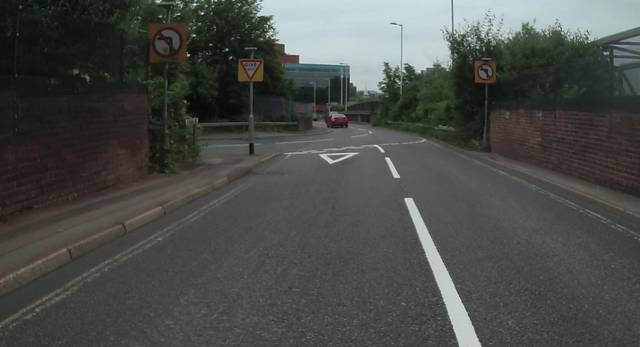
Region: United Kingdom
Coordinates: 51.27, -1.08